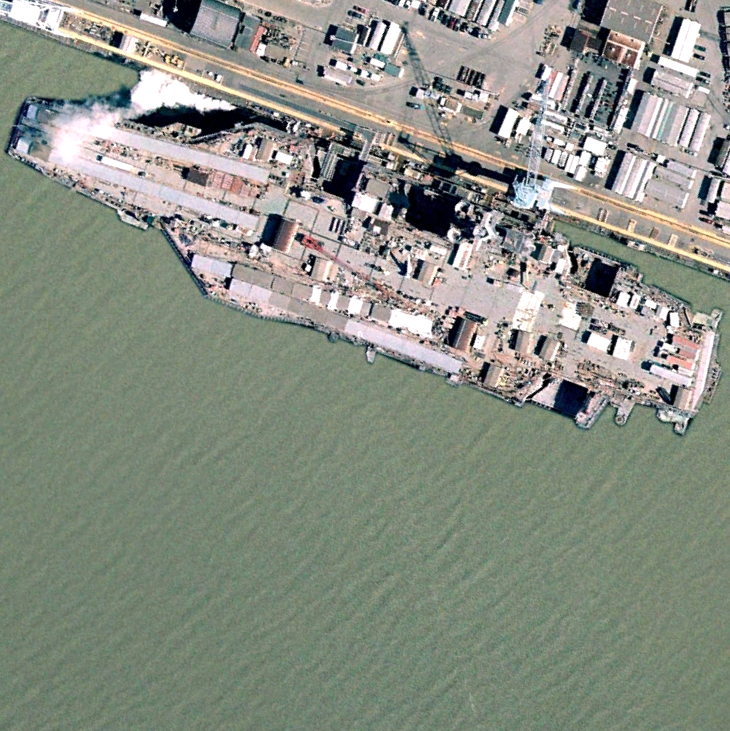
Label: aircraft_carrier